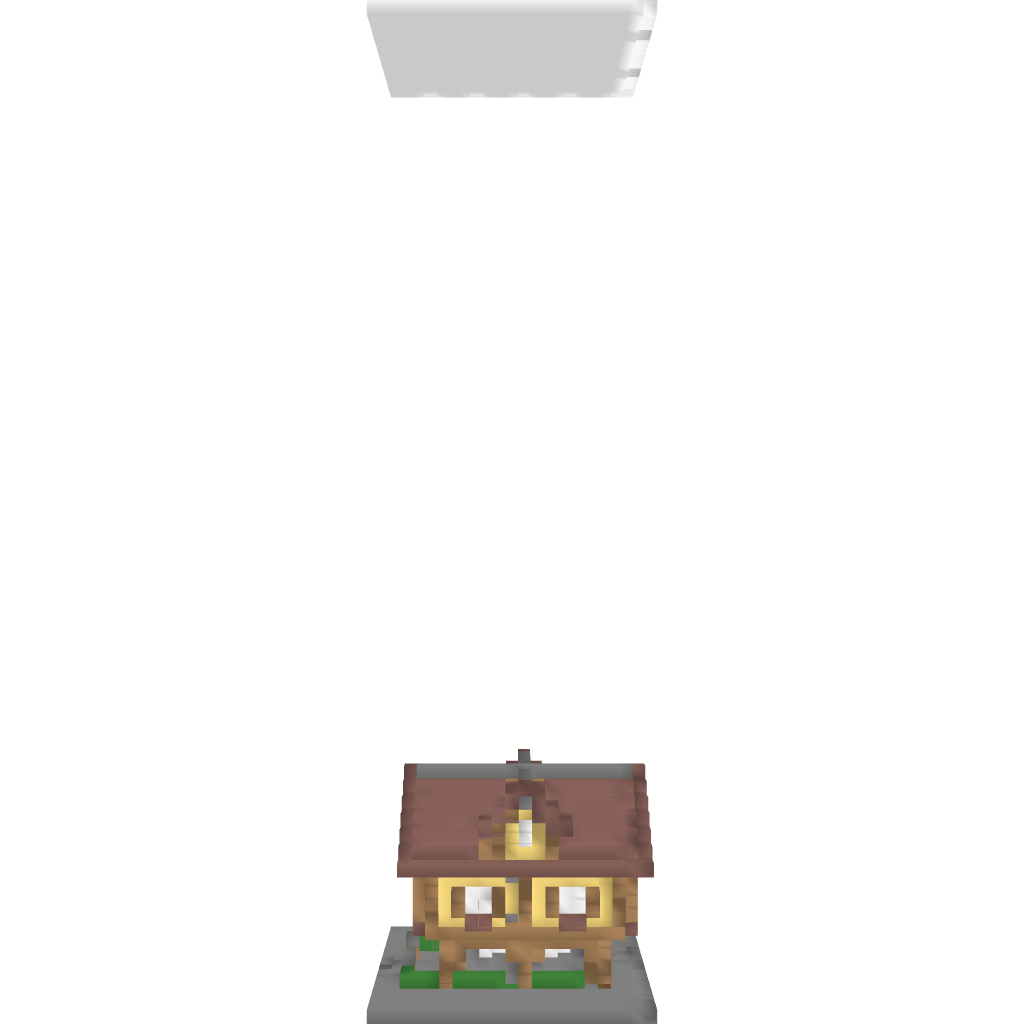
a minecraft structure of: Medieval Cottage good quality